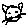
Label: cat